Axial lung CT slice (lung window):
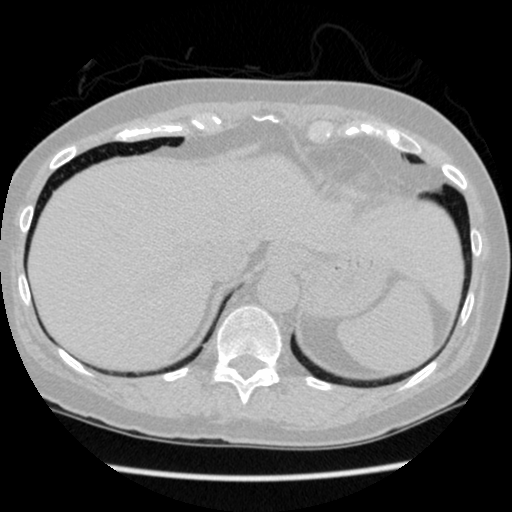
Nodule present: no